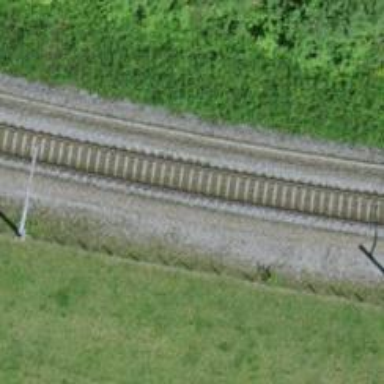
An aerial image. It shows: Single-track railway with electrified contact lines.